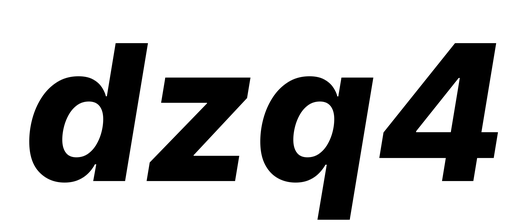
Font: Inter-Italic_ExtraBold_Italic